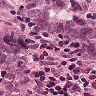
Metastatic tissue present: yes